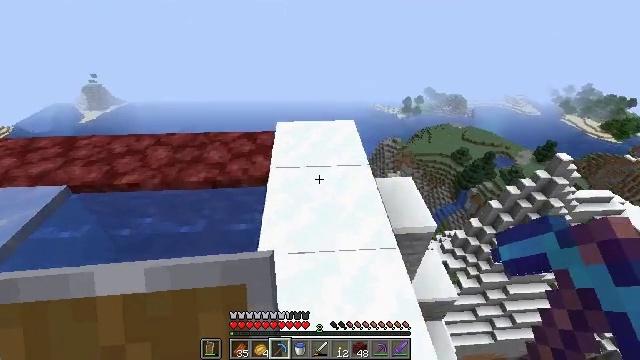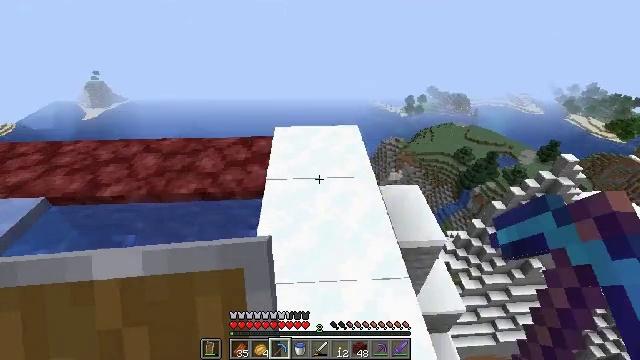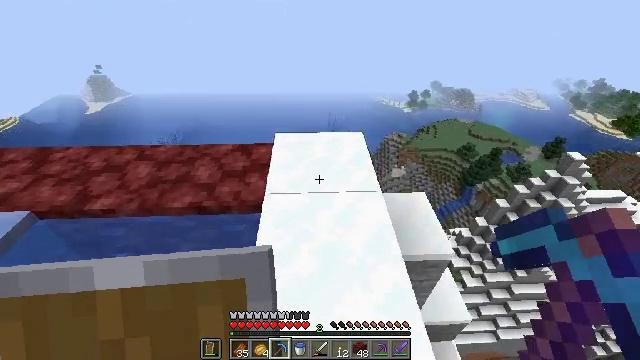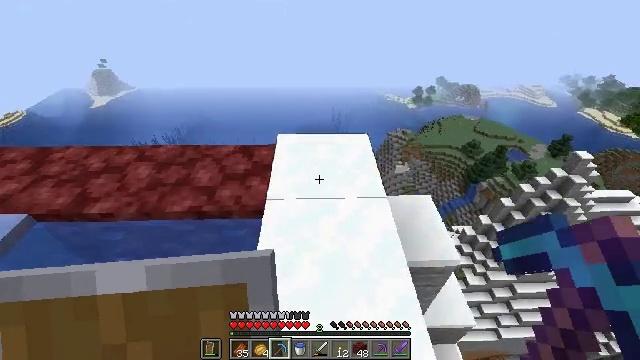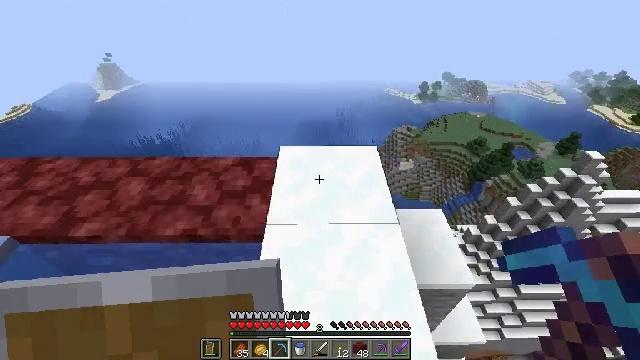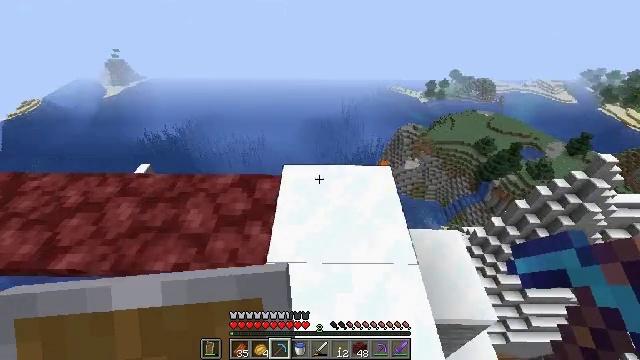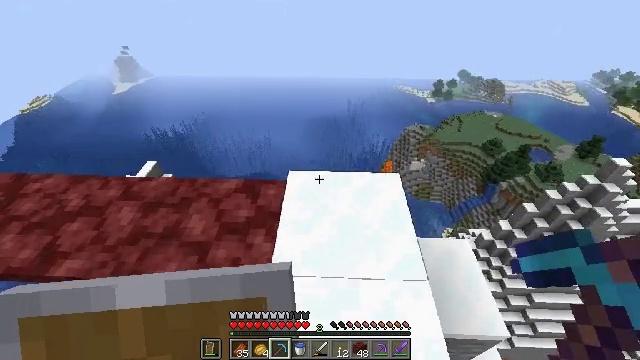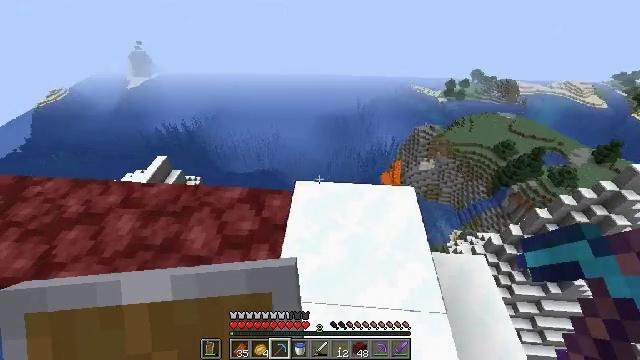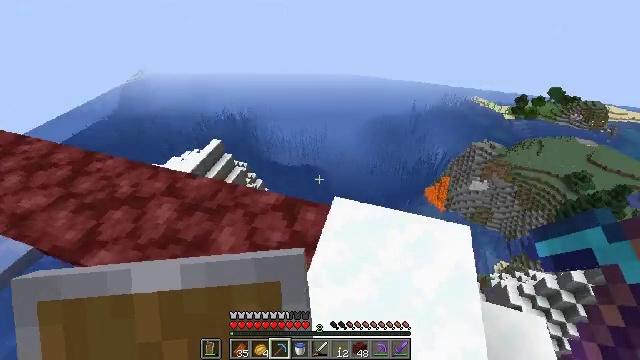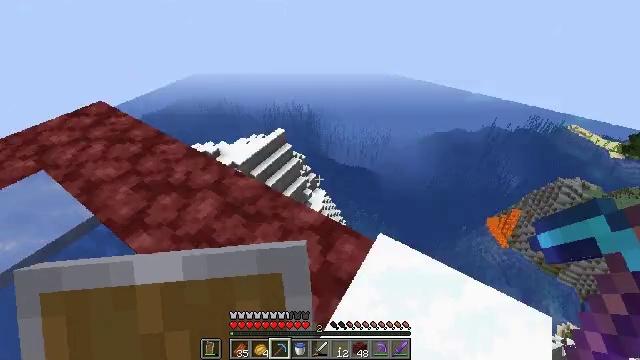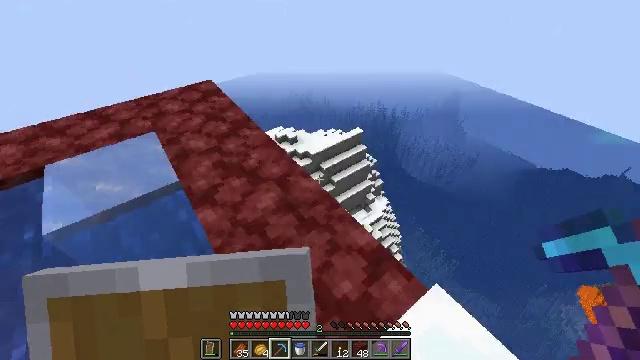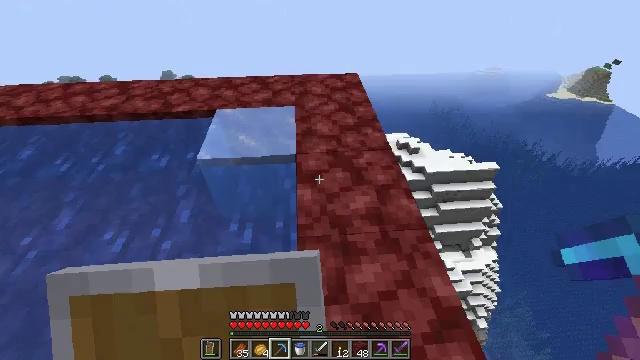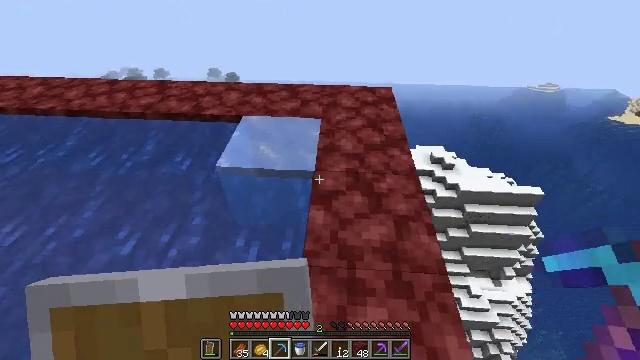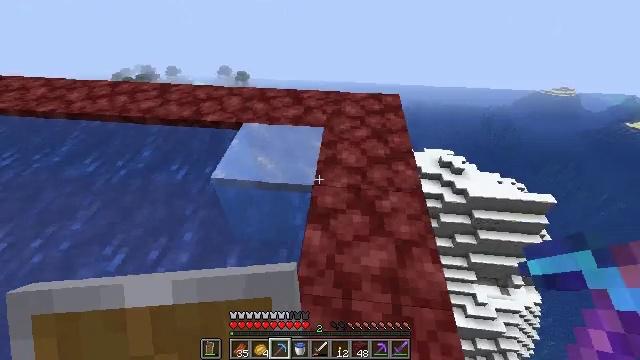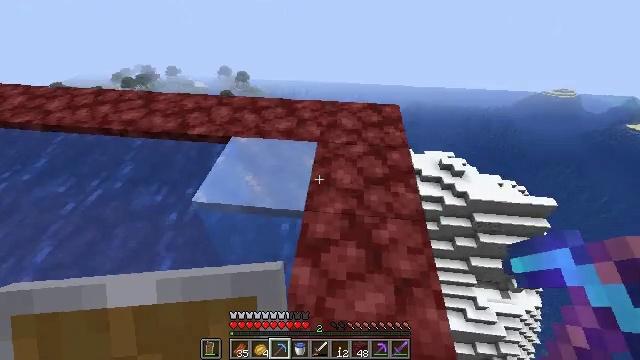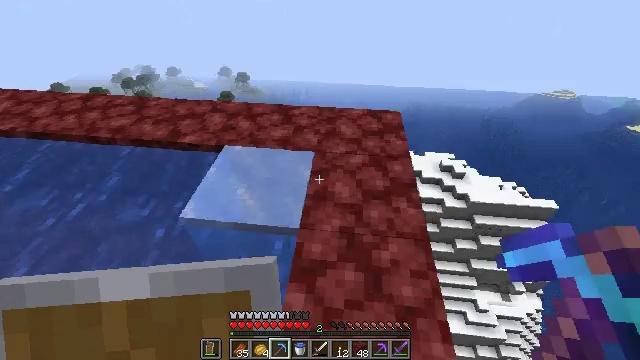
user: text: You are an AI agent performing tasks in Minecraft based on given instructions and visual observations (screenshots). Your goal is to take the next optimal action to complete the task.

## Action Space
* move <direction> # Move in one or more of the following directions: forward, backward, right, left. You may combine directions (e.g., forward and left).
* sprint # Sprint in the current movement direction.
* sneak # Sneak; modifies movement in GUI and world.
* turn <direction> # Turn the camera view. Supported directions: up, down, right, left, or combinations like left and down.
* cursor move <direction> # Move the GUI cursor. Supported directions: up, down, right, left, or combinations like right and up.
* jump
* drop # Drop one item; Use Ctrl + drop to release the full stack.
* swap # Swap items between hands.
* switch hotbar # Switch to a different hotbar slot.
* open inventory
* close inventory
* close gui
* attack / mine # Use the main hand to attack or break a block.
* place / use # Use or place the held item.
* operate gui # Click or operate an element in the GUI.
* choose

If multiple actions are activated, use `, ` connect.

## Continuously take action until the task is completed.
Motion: motion action
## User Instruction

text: Mine the ice block.
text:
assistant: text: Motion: move forward
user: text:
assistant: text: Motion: move forward
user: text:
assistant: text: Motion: move forward
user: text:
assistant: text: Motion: move forward, turn left
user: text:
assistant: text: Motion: move forward, turn left
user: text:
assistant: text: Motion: move forward, turn left
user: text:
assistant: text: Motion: move forward, turn left
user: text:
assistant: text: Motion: move forward, turn left
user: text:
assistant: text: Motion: move forward, turn left
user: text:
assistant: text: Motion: move forward, turn left
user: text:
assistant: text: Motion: move forward, turn left
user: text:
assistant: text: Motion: move forward, turn left
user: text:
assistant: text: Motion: move forward, turn left
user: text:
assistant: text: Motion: move forward
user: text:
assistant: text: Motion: move forward
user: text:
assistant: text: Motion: move forward
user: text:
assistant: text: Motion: move forward
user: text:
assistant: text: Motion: move forward and move right, turn left and down
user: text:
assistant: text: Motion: move forward and move right, turn left and down
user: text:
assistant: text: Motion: move forward, turn left and down
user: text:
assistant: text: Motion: turn left and down
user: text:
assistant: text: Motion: turn left and down
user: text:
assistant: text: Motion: turn left and down
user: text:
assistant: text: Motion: turn left and down
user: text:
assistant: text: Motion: turn down
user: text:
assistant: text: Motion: no_op
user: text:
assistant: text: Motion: turn right
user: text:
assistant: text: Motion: turn right
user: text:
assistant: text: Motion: attack / mine
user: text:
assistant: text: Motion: attack / mine